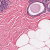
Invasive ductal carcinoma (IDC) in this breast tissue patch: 0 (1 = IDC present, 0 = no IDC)